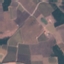
Label: PermanentCrop